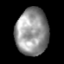
Tissue: lung
Cell type: Epithelial cells
Senescence score: 0.2281
Nuclear area (px): 1500
Mean DAPI intensity: 146.505